Field crop: tomato
Growth stage: 1
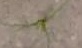
Species: cyperus